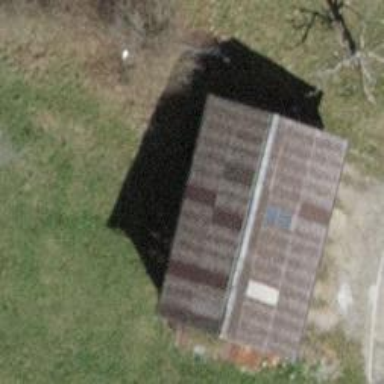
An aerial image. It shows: Farm auxiliary building.